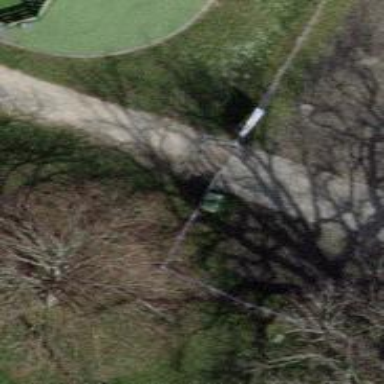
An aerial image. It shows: Gate.